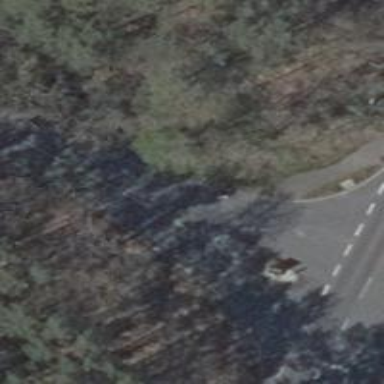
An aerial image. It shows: Emergency access point on the road.